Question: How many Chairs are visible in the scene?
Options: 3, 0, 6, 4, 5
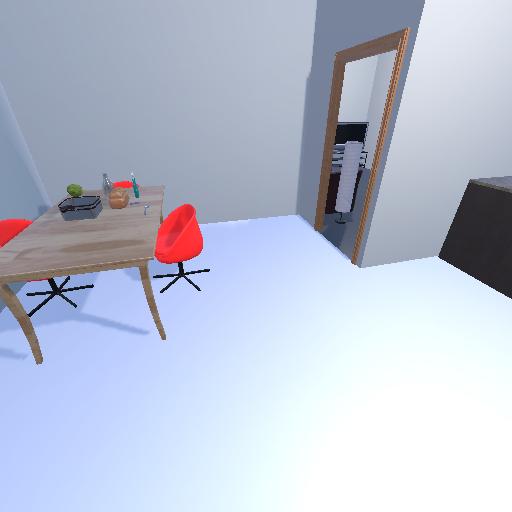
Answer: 3